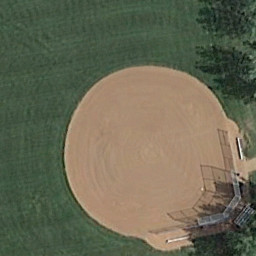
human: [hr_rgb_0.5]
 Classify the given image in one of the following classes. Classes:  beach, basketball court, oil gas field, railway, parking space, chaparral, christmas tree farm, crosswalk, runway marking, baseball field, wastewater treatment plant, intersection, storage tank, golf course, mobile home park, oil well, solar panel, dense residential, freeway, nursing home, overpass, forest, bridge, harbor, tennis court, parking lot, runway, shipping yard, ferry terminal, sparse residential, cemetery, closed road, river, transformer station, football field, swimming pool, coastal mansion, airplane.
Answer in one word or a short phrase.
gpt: baseball field